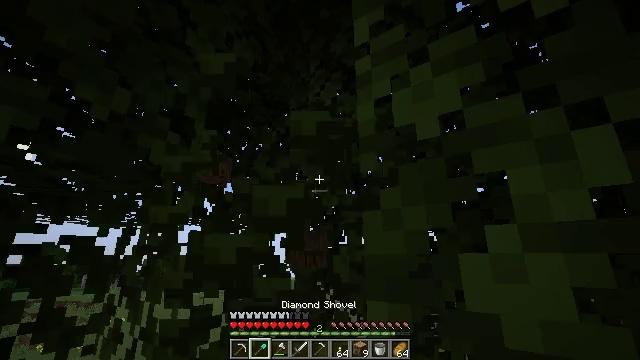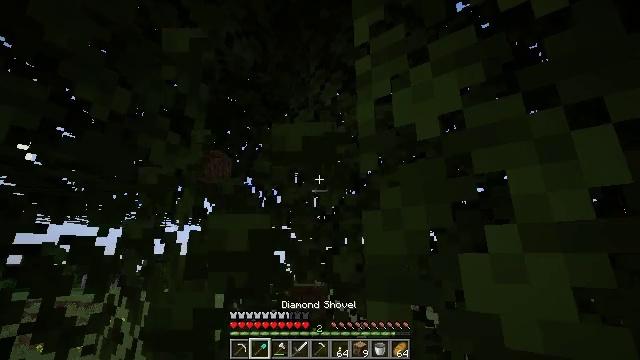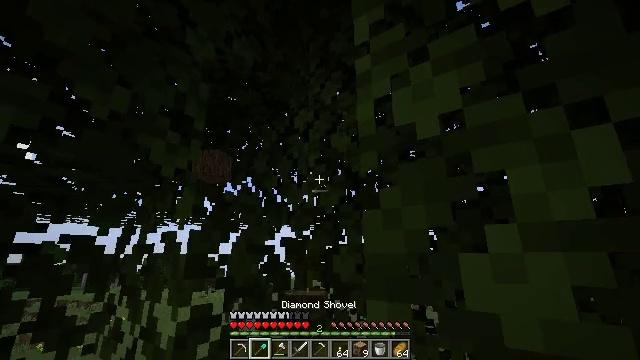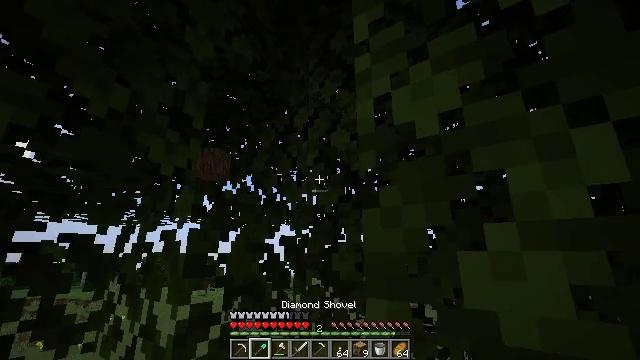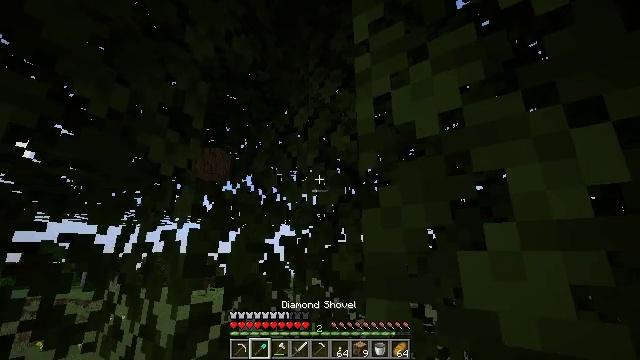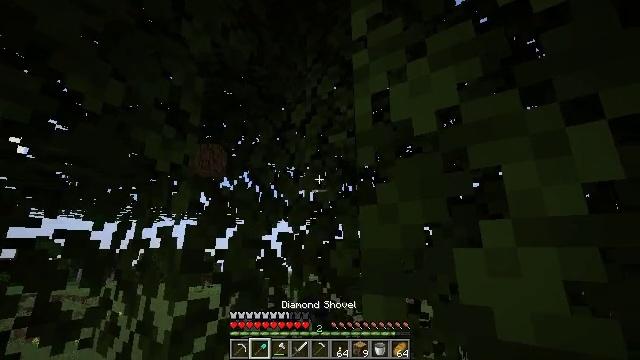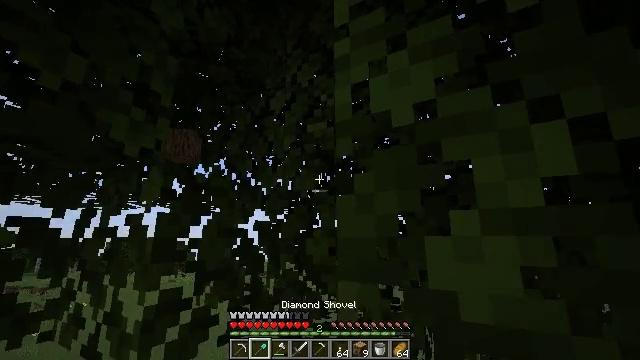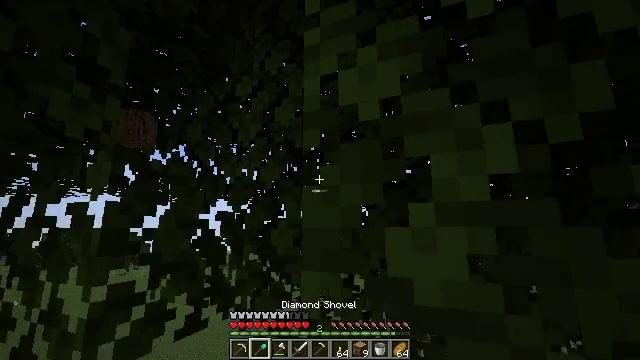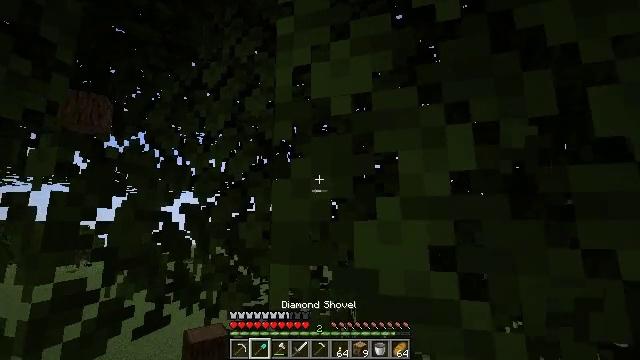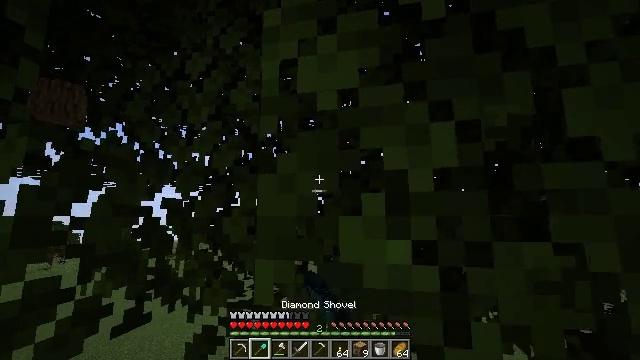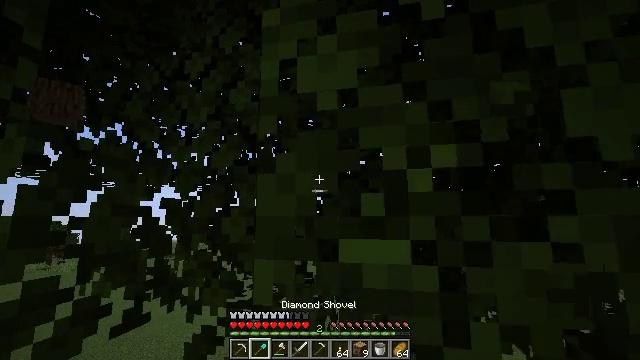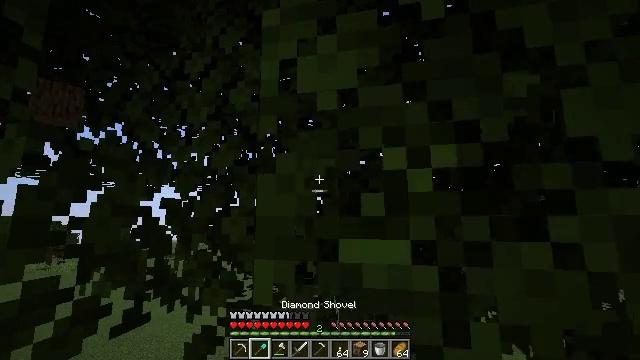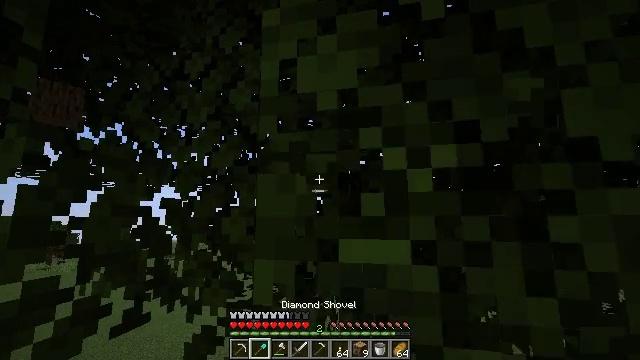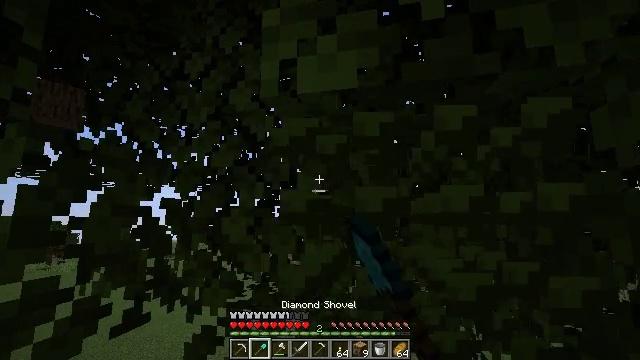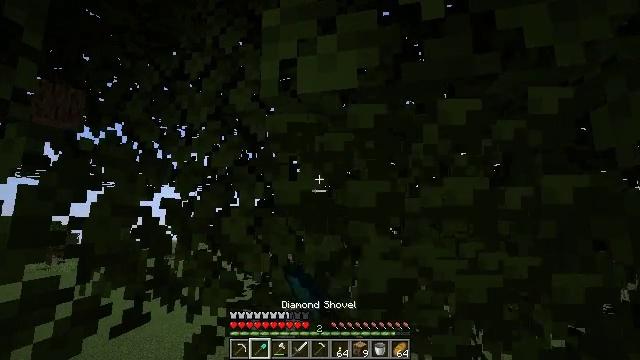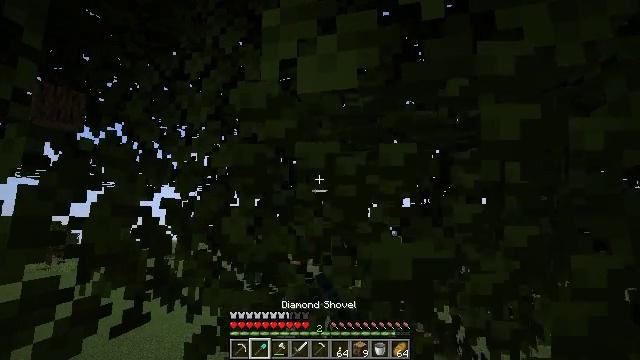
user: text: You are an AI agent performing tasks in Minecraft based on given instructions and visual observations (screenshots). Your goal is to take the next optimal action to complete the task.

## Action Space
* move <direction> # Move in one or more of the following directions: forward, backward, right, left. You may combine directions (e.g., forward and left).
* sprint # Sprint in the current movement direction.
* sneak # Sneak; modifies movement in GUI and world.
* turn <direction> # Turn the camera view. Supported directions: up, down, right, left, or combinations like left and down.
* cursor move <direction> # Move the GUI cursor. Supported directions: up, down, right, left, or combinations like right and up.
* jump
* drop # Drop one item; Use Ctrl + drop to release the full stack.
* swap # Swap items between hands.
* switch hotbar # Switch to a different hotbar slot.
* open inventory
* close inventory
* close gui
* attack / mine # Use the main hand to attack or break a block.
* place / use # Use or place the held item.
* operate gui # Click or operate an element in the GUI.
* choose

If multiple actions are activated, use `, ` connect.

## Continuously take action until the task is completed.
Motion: motion action
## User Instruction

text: Collect some oak leaves.
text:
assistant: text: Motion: attack / mine
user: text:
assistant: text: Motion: attack / mine
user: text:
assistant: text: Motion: attack / mine
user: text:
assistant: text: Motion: attack / mine
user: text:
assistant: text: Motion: attack / mine
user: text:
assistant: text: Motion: turn right and down, attack / mine
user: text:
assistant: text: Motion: turn right and down, attack / mine
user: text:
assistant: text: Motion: turn right and down, attack / mine
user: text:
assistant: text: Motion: turn right and down, attack / mine
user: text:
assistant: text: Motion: attack / mine
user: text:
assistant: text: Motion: attack / mine
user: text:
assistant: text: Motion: attack / mine
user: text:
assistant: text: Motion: attack / mine
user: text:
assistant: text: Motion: attack / mine
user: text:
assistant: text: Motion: attack / mine
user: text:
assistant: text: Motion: attack / mine
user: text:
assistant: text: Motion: attack / mine
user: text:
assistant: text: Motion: attack / mine